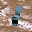
Label: 1